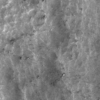
Label: not_dusty